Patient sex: M
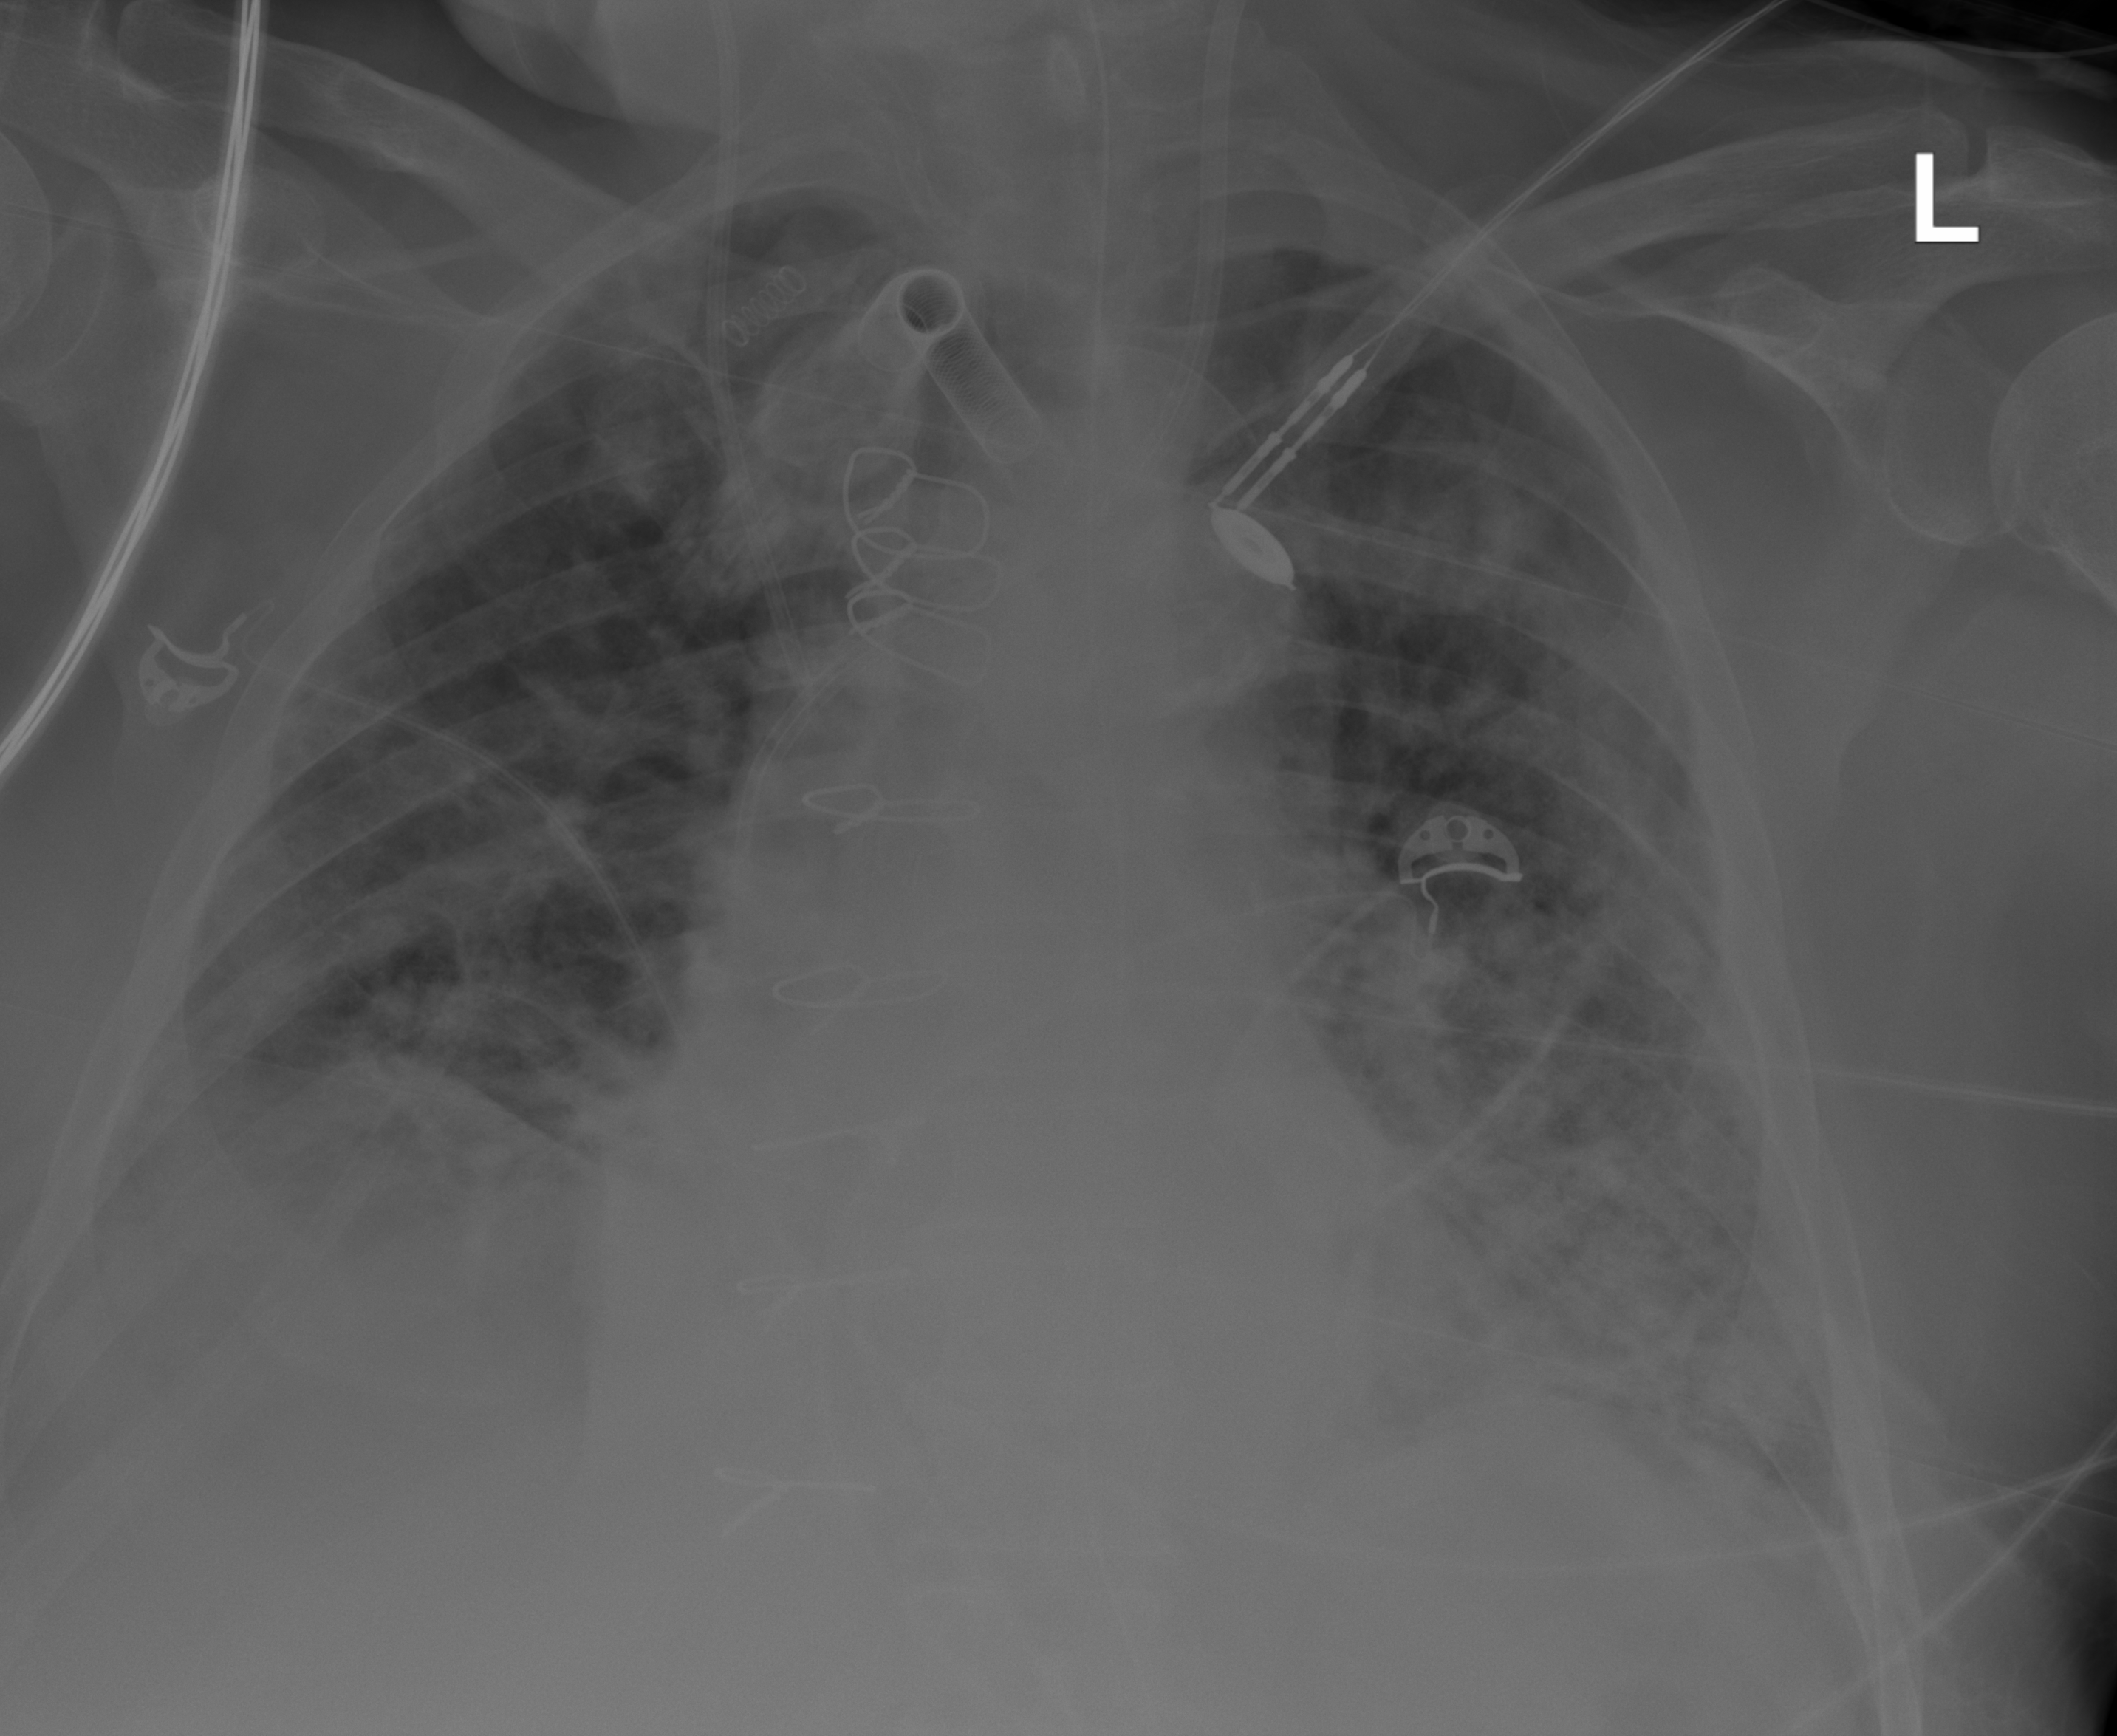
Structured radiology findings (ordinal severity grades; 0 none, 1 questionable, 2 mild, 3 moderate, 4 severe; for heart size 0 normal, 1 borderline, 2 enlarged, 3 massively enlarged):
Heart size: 1
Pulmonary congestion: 2
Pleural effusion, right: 3
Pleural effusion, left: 0
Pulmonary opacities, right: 3
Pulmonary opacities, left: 3
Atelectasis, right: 3
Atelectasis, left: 3